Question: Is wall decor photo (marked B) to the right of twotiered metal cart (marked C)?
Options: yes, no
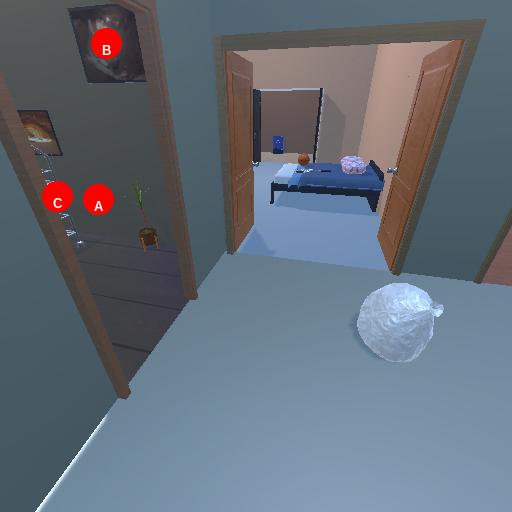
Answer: yes